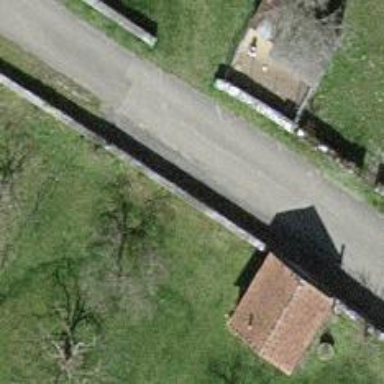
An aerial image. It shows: Wall barrier.